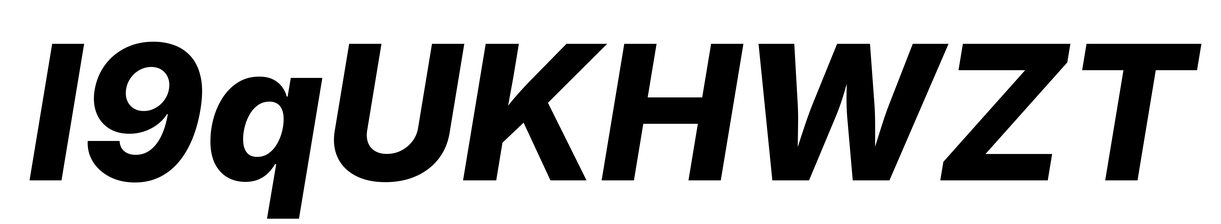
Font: Inter-Italic_ExtraBold_Italic